Question:
Does there is a cleaner way to do this ?
The Products table is linked to the sub_categories table, but if there is no sub_categories for a category, I make a link between the Products table and table categories ?
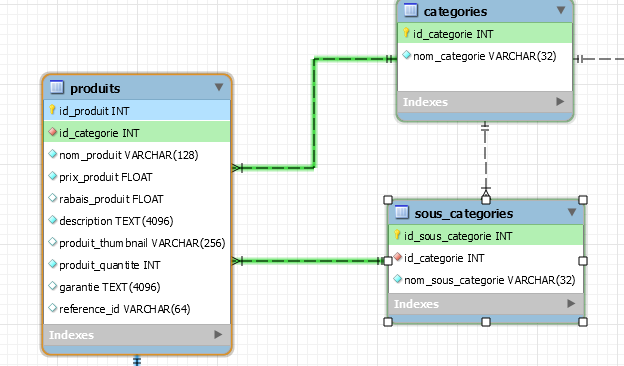
Answer: There are a number of ways to achieve this. Depending on the depth level of categories and also what your preferred implementation can implement using either of the following approaches.
A single categories table with a self referencing parent_id column that is populated for each sub category.
A single categories table with "lft" and "rgt" columns to denote the position within the set. "lft" and "rgt" mean Left and Right respectively as "LEFT" and "RIGHT" are reserved words in SQL.
There is a fantastic full blog post with examples and diagrams explaining in great detail how both these approaches work - <URL>.
I would also recommend looking at libraries, in your chosen language, that may take some of the work out what you want to achieve.